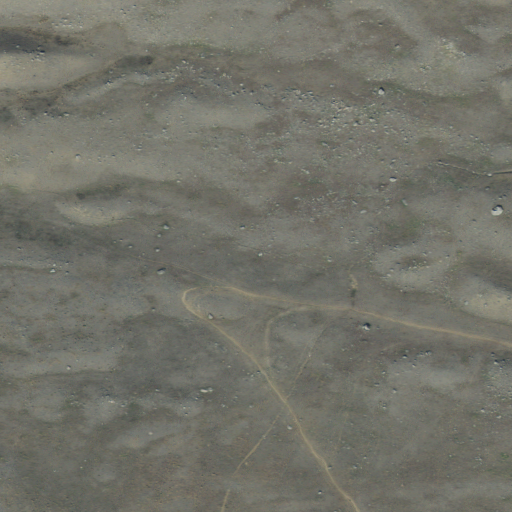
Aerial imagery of plain(s) in Montana named Deckard Flats containing only shrub